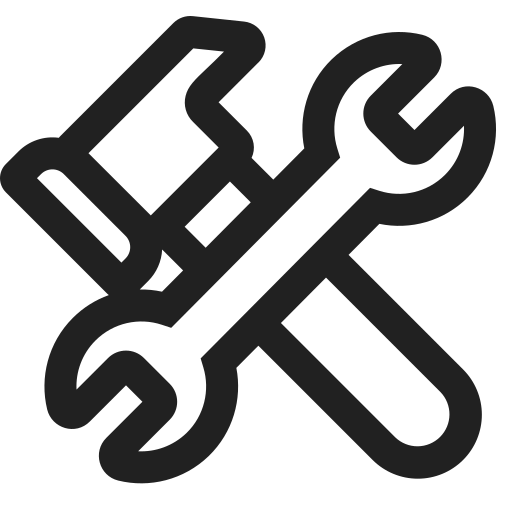
hammer and wrench high contrast